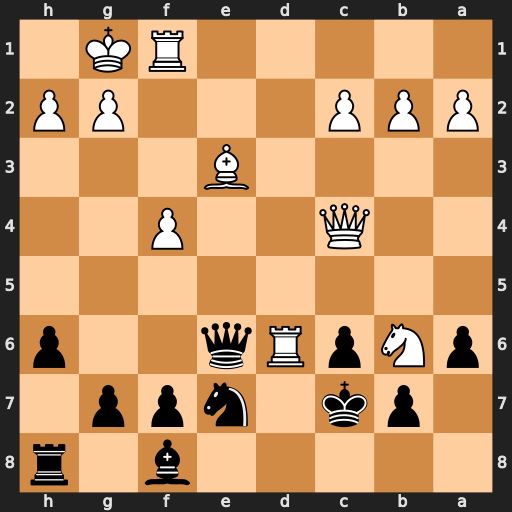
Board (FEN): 5b1r/1pk1npp1/pNpRq2p/8/2Q2P2/4B3/PPP3PP/5RK1
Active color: b
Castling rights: -
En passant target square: -
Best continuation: Qxe3+ Kh1 Kxd6